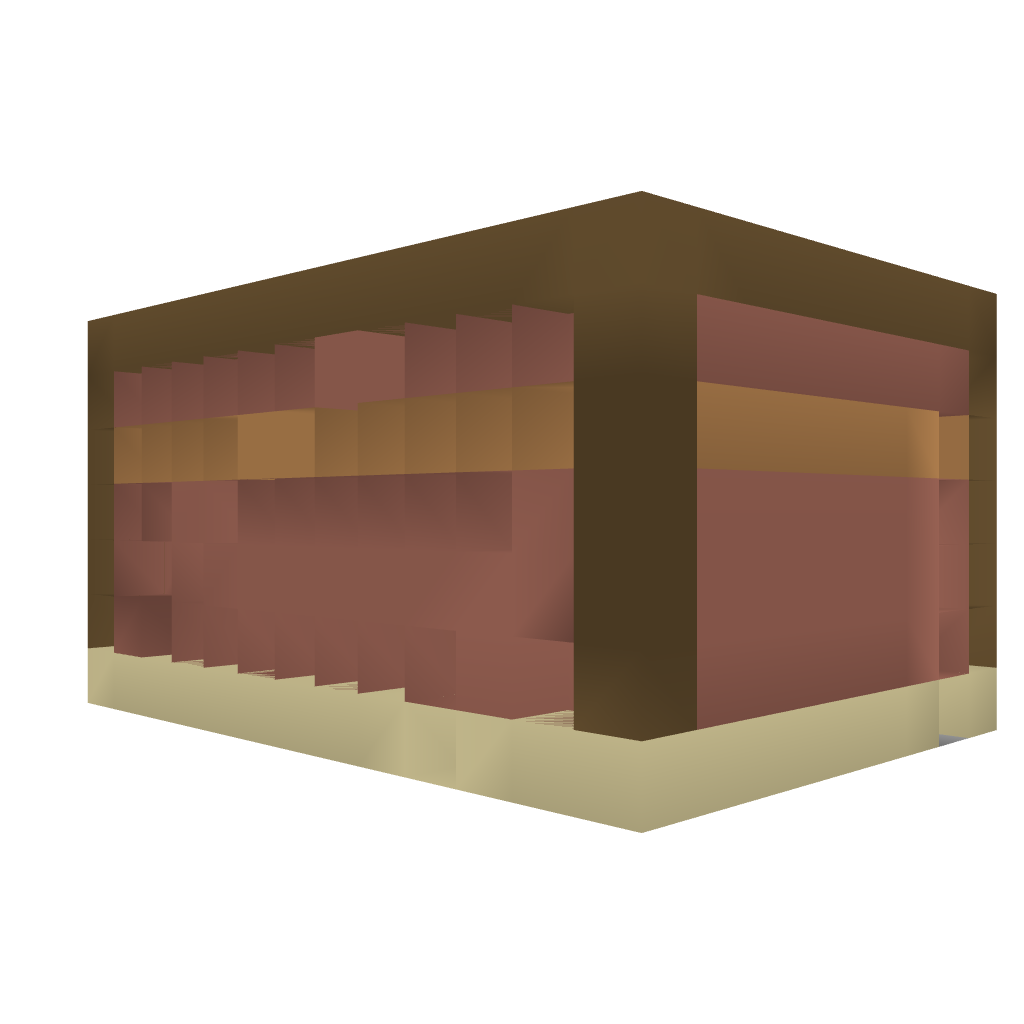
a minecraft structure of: Factory Template